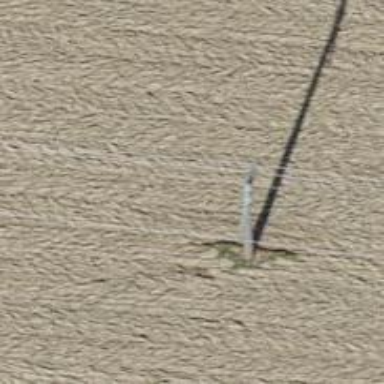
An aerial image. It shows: Minor power line with 3 cables.